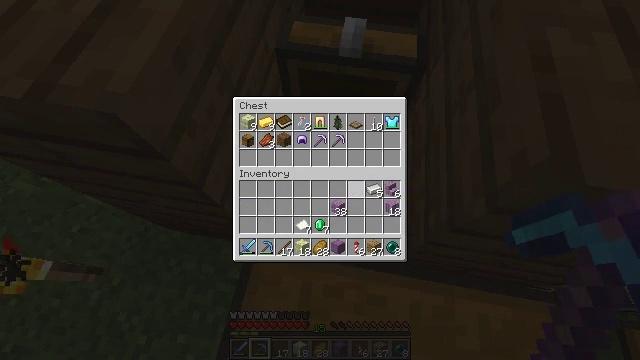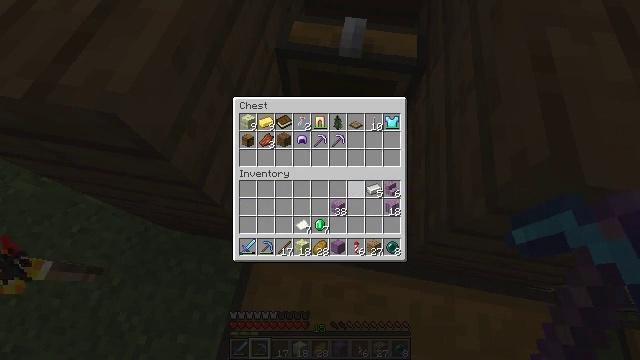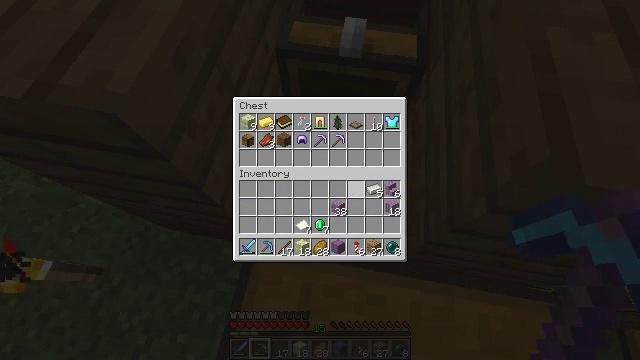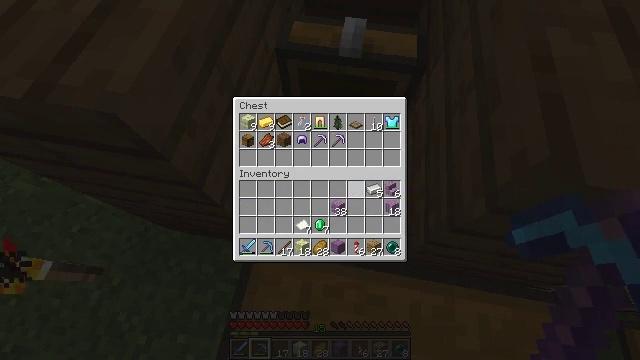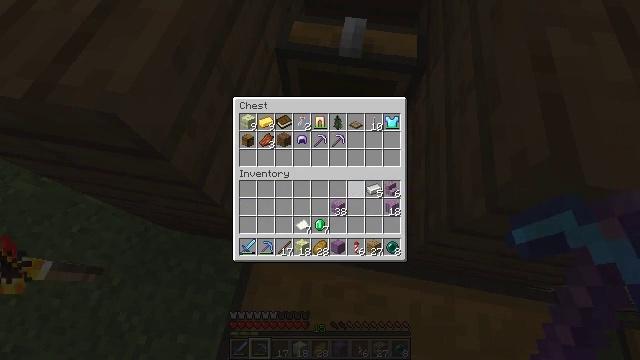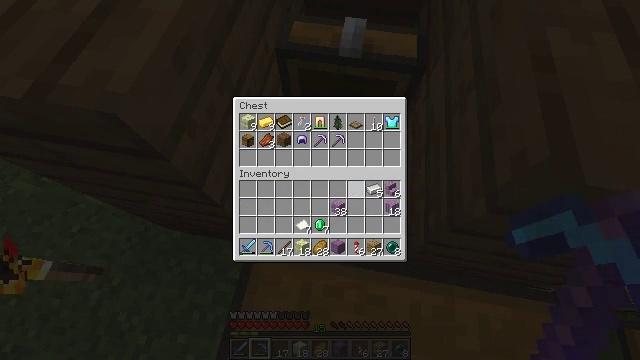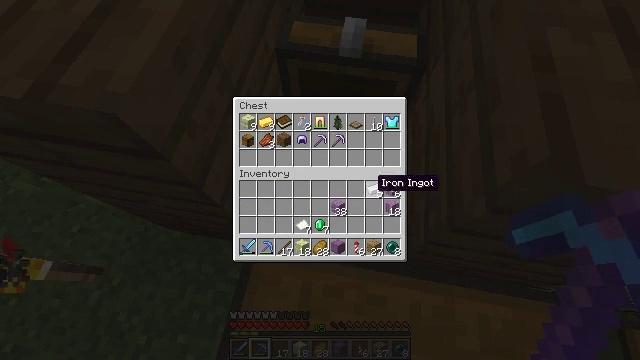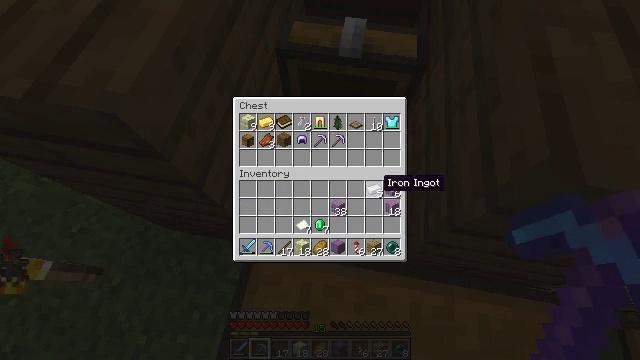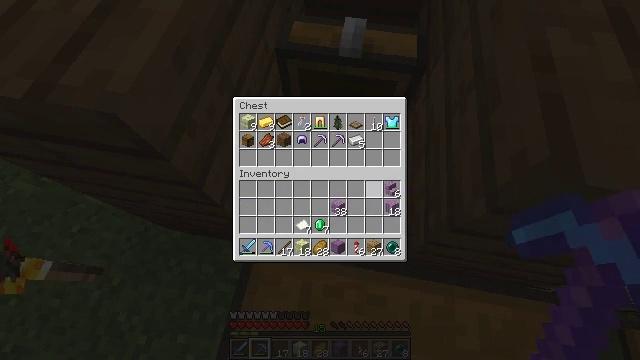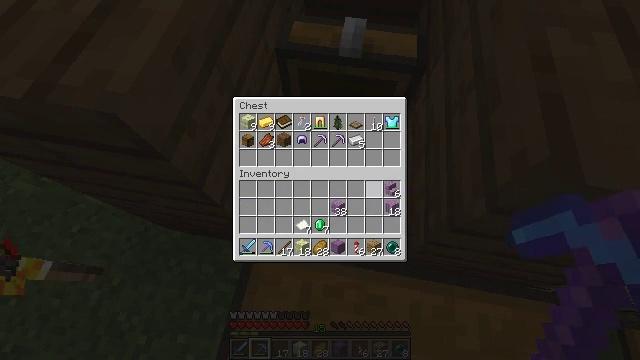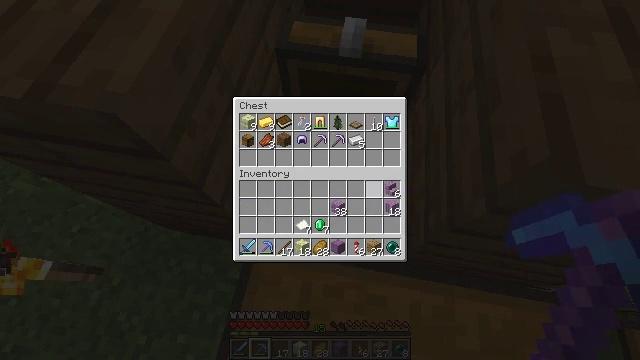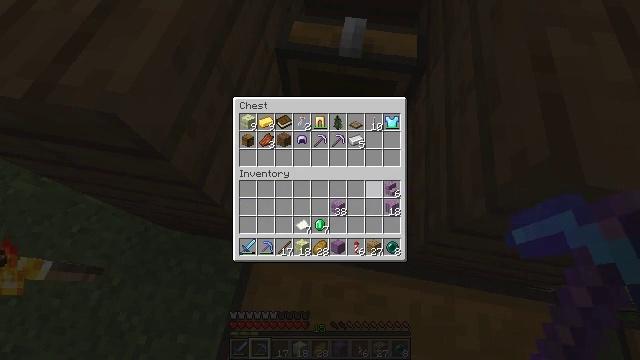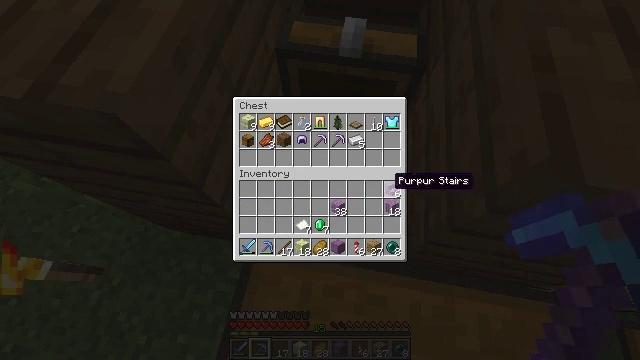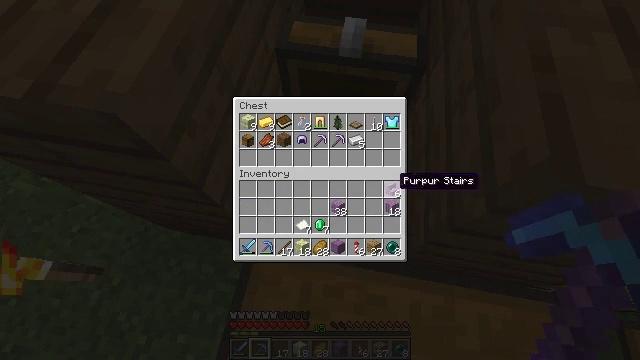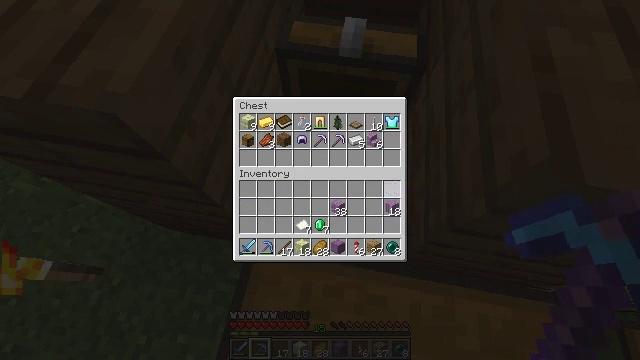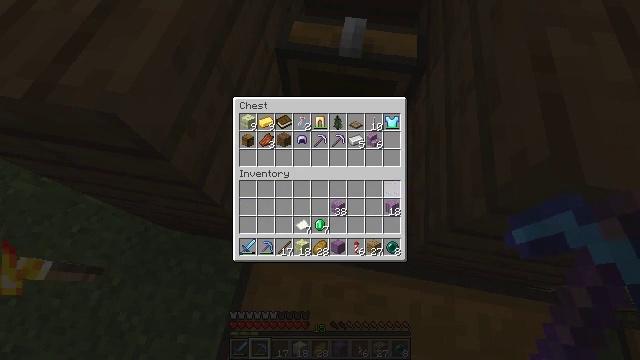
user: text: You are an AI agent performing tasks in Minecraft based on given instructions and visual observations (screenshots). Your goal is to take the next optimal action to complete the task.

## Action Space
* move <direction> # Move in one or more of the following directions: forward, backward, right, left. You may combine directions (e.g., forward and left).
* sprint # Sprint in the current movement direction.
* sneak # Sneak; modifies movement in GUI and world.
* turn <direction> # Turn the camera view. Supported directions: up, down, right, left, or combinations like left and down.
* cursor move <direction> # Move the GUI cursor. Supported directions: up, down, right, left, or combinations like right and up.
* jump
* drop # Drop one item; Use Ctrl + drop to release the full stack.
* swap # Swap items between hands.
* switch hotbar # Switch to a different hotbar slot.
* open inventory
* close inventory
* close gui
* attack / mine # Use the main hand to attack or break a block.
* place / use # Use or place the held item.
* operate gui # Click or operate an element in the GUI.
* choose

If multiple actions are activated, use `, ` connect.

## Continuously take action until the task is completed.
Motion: motion action
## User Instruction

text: Mine spruce leaves from the tree.
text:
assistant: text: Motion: sneak, operate gui
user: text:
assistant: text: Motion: sneak, operate gui
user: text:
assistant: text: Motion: sneak
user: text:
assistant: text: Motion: sneak
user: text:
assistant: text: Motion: sneak
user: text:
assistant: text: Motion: sneak, cursor move right
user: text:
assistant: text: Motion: sneak
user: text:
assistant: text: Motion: sneak, operate gui
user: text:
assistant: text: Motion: sneak, operate gui
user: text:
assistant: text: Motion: sneak, operate gui
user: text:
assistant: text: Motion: sneak
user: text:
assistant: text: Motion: sneak
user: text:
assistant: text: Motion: sneak
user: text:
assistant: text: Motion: sneak, operate gui
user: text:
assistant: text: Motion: sneak, operate gui
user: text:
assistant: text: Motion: sneak, operate gui
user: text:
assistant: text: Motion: sneak
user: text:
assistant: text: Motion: sneak, operate gui
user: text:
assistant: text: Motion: sneak, operate gui
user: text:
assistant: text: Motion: sneak, operate gui
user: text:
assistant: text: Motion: sneak, cursor move left
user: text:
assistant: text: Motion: sneak, cursor move left
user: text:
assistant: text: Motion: sneak, cursor move left
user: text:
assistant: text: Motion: sneak, cursor move left
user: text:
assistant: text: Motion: sneak
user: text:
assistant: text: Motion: sneak, operate gui
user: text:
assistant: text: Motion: sneak, operate gui
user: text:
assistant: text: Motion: sneak, operate gui
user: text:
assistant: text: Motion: sneak, cursor move left and down, operate gui
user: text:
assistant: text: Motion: sneak, cursor move left and down